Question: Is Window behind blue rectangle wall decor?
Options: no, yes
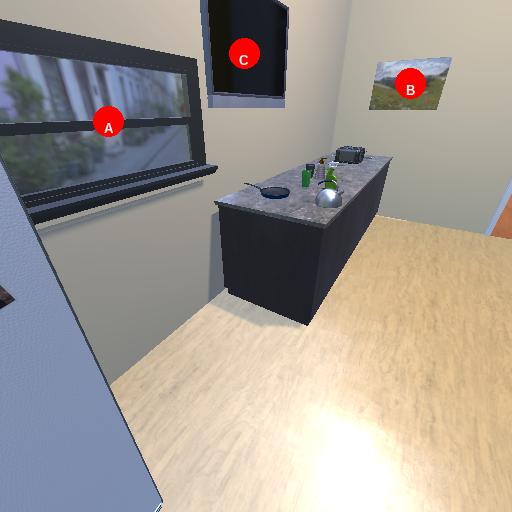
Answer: no